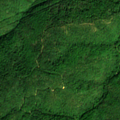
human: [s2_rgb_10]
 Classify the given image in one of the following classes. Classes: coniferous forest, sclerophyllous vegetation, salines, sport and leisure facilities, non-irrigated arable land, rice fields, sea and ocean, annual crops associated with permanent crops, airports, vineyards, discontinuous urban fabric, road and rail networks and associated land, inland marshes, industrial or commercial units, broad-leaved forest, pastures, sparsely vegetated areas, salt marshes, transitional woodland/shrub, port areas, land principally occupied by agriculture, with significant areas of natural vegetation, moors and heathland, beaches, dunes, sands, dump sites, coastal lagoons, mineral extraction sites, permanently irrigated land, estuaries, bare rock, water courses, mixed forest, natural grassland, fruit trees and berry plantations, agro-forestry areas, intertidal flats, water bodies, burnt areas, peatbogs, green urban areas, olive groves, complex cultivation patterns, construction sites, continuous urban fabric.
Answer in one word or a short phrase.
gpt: broad-leaved forest